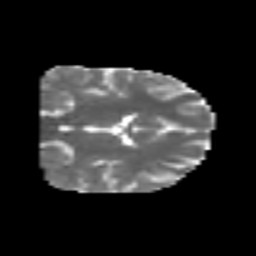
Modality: MD
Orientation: coronal
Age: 25
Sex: male
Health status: healthy